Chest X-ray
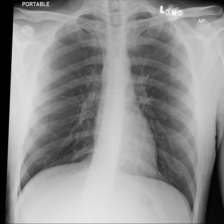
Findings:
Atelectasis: negative
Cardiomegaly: negative
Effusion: negative
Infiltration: negative
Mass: negative
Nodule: negative
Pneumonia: negative
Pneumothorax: negative
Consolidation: negative
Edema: negative
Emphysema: negative
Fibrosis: negative
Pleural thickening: negative
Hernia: negative